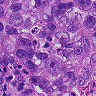
Metastatic tissue present: yes